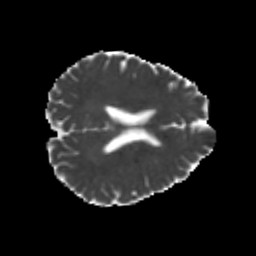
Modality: MD
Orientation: axial
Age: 21
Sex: male
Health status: healthy
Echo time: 0.074 s